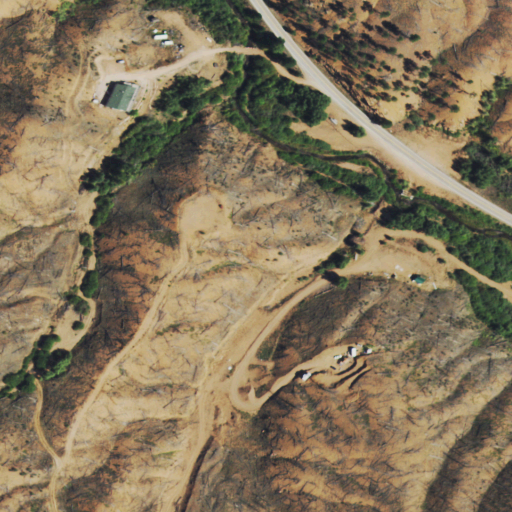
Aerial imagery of valley in Colorado named Wren Gulch containing shrub, woody wetlands, grassland, evergreen forest, and open development